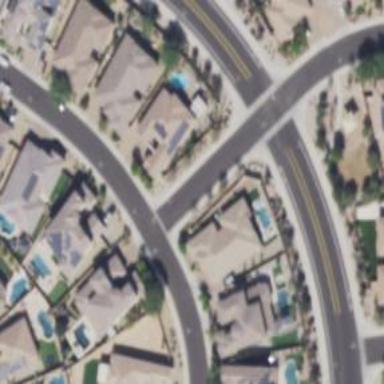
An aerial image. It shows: Smooth asphalt road in residential area.